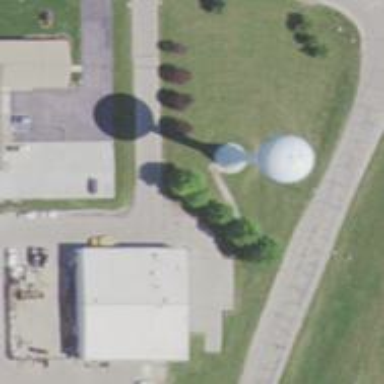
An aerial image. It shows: Water tower that is man-made.